Interaction volume radius: 10 \u00c5
Interaction volume height: 20 \u00c5
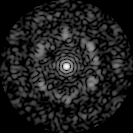
Disorder parameter: 0.7013